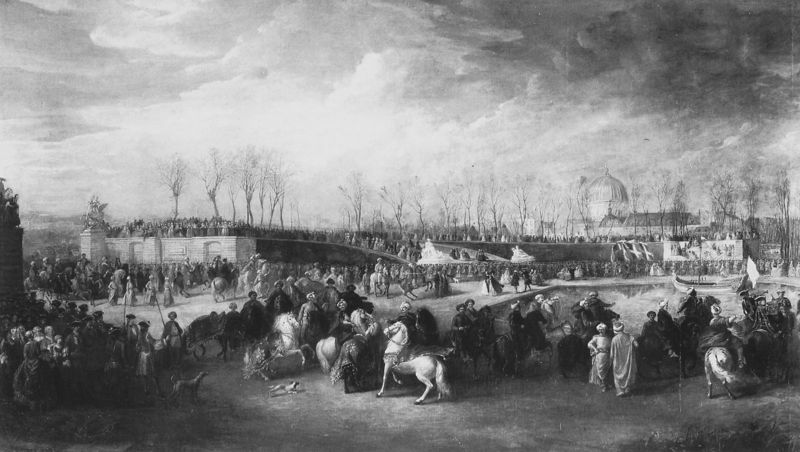
Titel: Einzug von Mehmet- Effendi, türkischer Gesandter, in die Tuilerien
Künstler: Charles Parrocel
Standort: Versailles, Schloss (EU - F)
Schlagwörter: baum, himmel, schatten, weiß, wolken, bäume, menschen, stadt, grau, licht, männer, schwarz, gebäude, hund, wiese, menge, feld, kirche, pferd, pferde, reiter, skulptur, schweif, mauer, platz, kuppel, schlacht, soldaten, orient, schwarz-weiss, waffen, kopie, kathedrale, tore, statuen, mauern, turban, turbane, viele menschen, türken, marsfeld, reister